Question: According to <URL>, one way to do it is the following:
'''
function sendMail() {
var link = "mailto:me@example.com"
+ "?cc=myCCaddress@example.com"
+ "&subject=" + encodeURIComponent("This is my subject")
+ "&body=" + encodeURIComponent(document.getElementById('myText').value)
;
window.location.href = link;
}
'''
However I'm trying to personalize it, sending emails with variables. I did this:
'''
function sendMail(subject="test", body, mail="test@gmail.com") {
var link = 'mailto:${mail}'
+ "&subject=" + encodeURIComponent('${subject}')
+ "&body=" + encodeURIComponent('${body}')
;
window.location.href = link;
'''
But, when sending the email, I achieve this
fail:

It seems like it is not recognizing each variable. How to solve it?
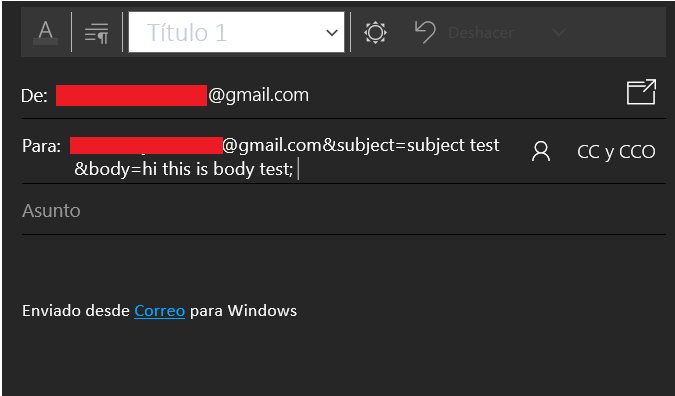
Answer: The query string should be start with ? not &
change &subject to ?subject
it should be //abc@example.com?subject=blahblahblah&body=testtest